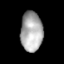
Tissue: lung
Cell type: Epithelial cells
Senescence score: 0.1838
Nuclear area (px): 856
Mean DAPI intensity: 171.188